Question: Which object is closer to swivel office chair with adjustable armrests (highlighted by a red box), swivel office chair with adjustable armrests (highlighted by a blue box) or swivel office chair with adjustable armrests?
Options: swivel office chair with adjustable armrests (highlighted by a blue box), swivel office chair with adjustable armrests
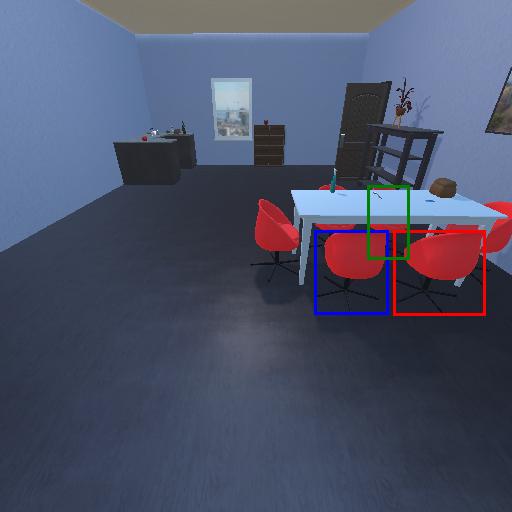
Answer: swivel office chair with adjustable armrests (highlighted by a blue box)